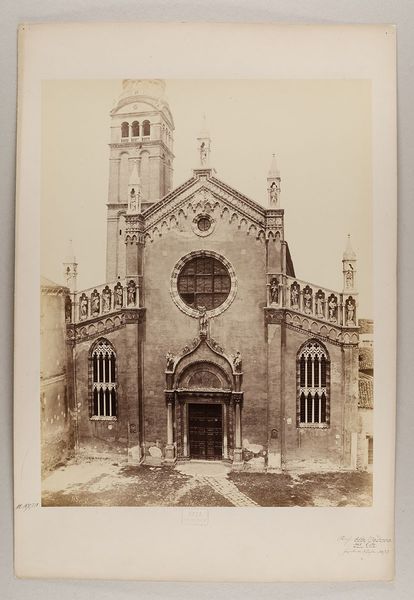
Titel: Venezia - Chiesa Madonna dell'Orto
Künstler: Carlo Naya
Standort: Hamburg
Institution: Museum für Kunst und Gewerbe Hamburg
Schlagwörter: stadt, architektur, kirche, fassade, ort, dorf, foto, fotografie, photographie, stadtansicht, photo, karton, madonna, architekturfotografie, aussenbau, albumin, lichtbild, reisefotografie, historische, architekturphotographie, bildwerke, angewandte und bildende kunst, hessische systematik, schwarzweißpositivverfahren, silbersalzverfahren, schwarzweißfotografie, gebäude, örtlichkeit, straße, stätte, reisephotographie, albuminpapier, orto